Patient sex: M
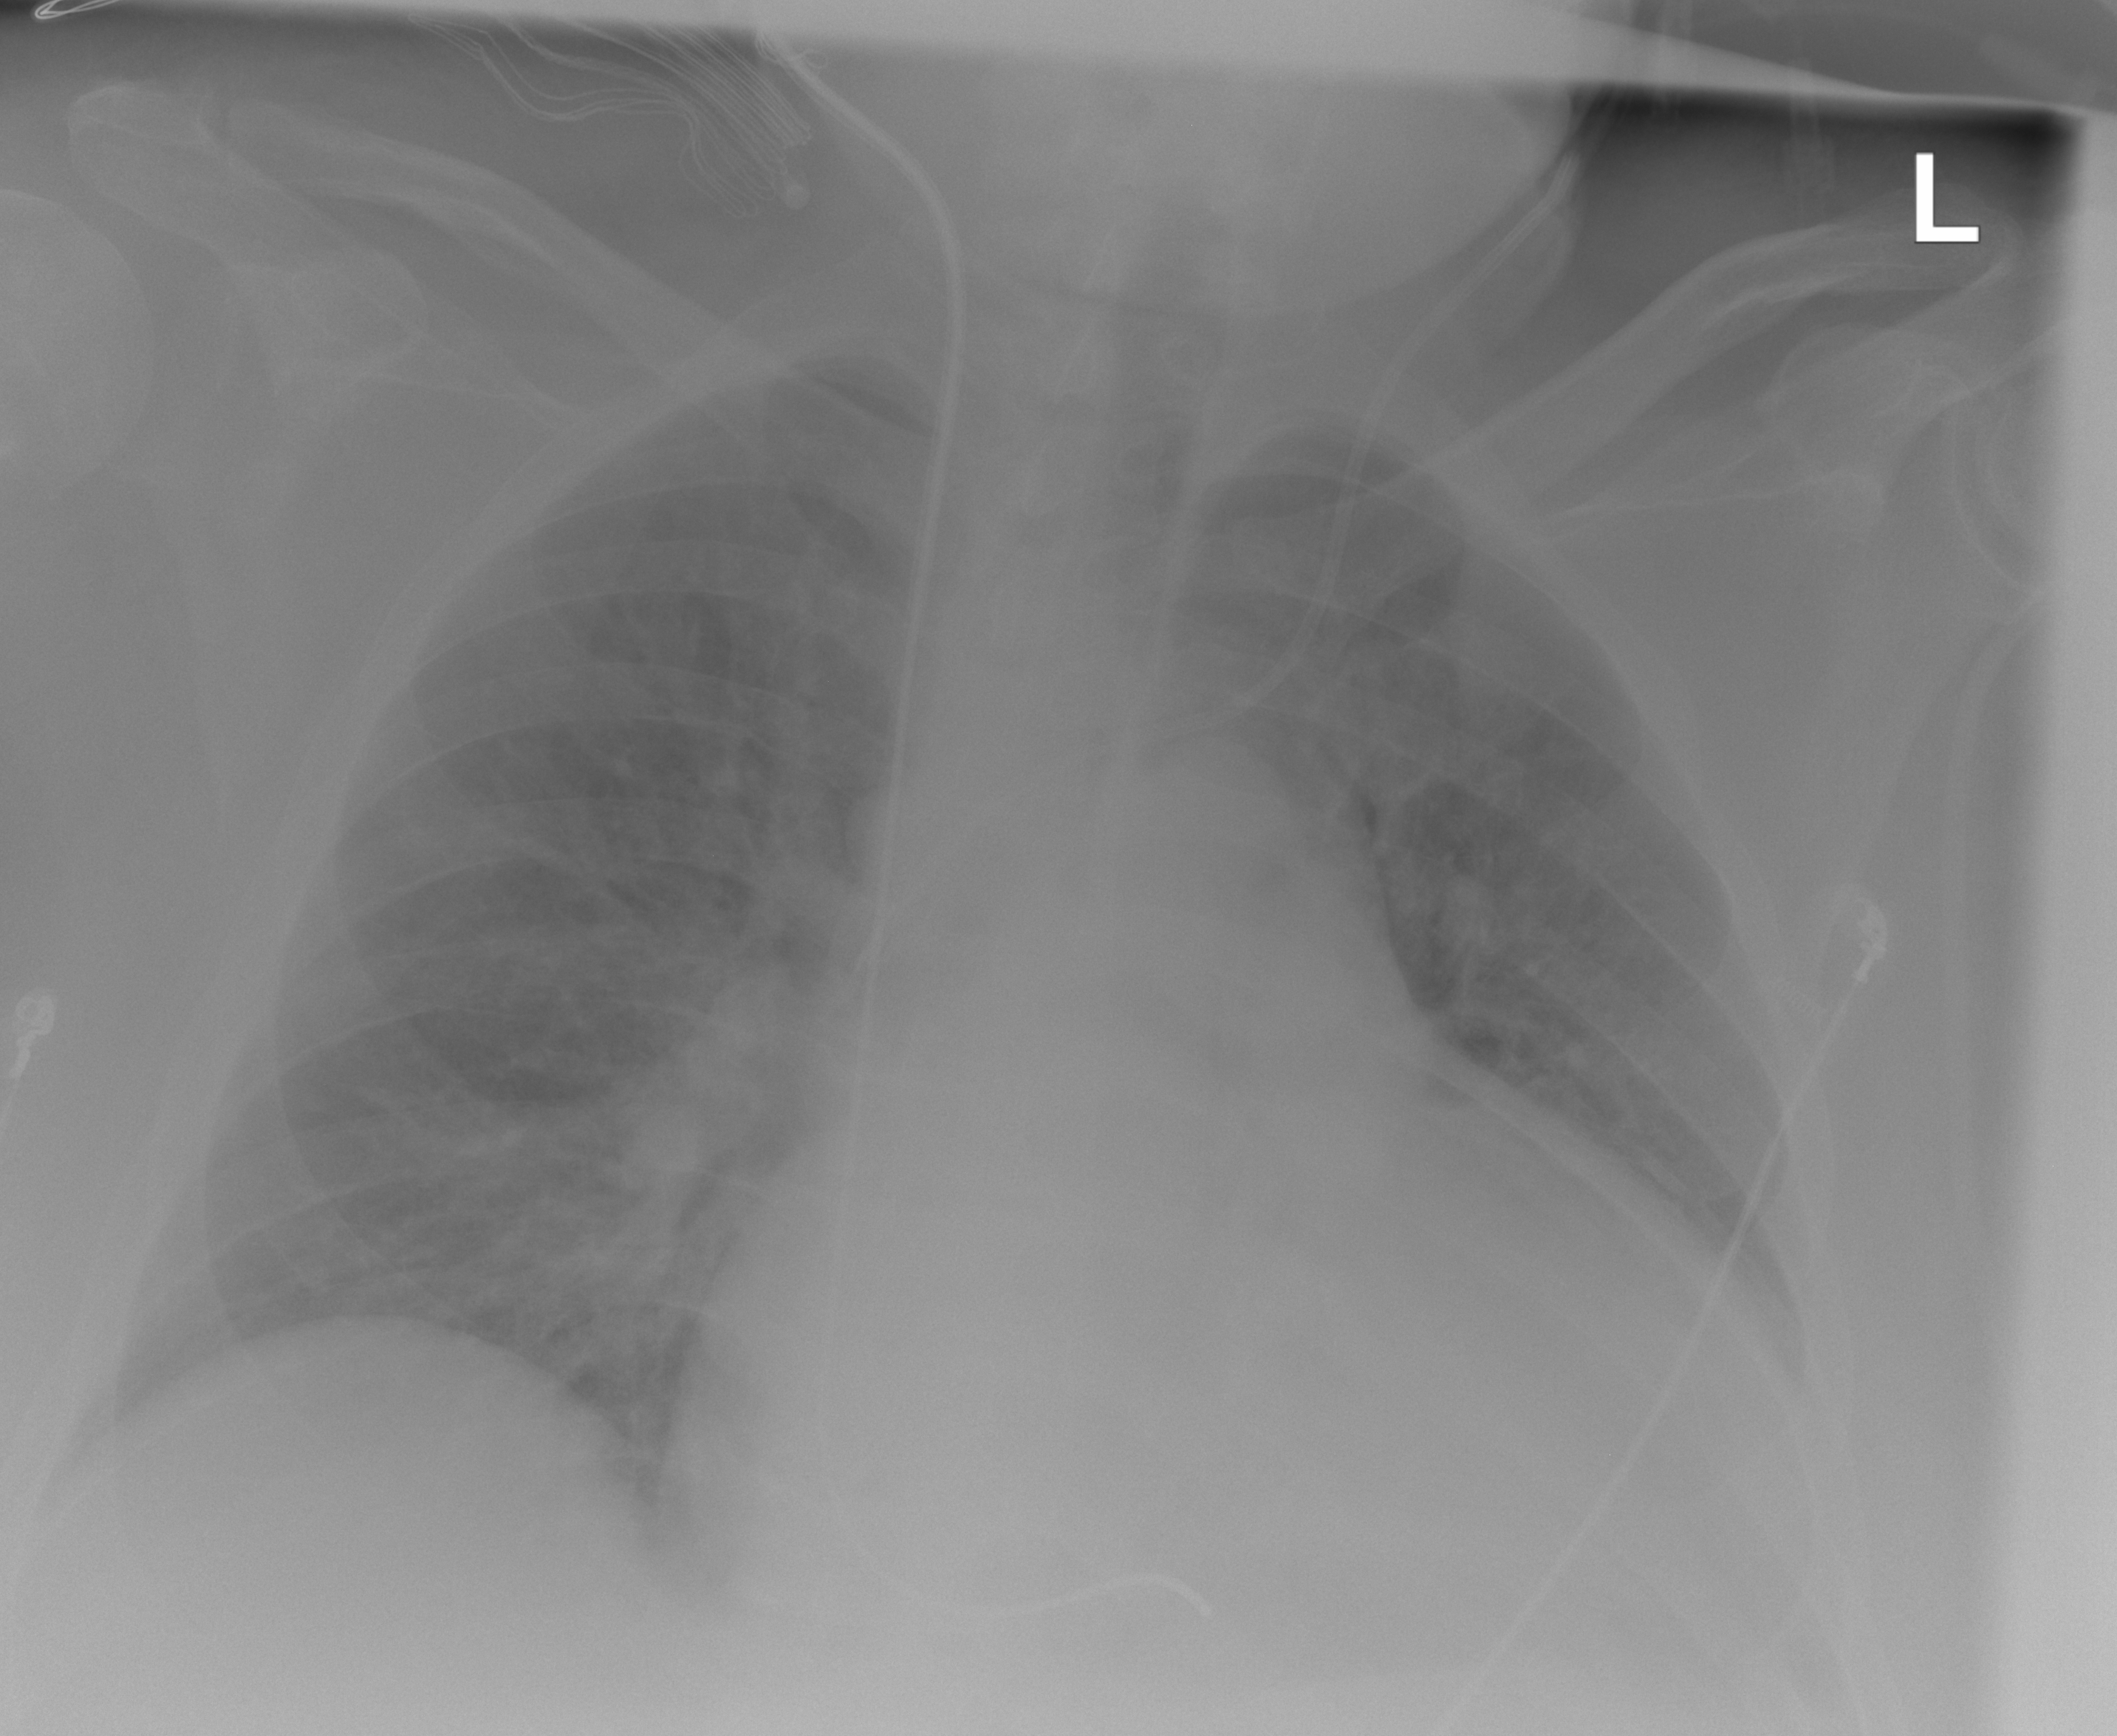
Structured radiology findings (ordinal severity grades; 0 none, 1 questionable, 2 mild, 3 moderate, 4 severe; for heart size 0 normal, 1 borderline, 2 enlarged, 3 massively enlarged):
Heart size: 3
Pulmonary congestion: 1
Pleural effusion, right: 0
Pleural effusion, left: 0
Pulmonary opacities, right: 1
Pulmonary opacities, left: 1
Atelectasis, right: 1
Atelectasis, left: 1